Interaction volume radius: 10 \u00c5
Interaction volume height: 50 \u00c5
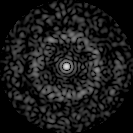
Disorder parameter: 0.8361